Field crop: tomato
Growth stage: 1
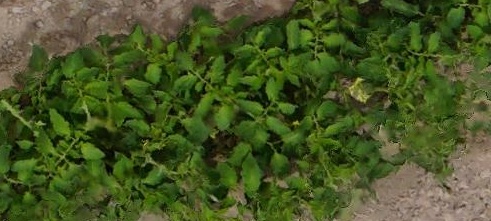
Species: tomato